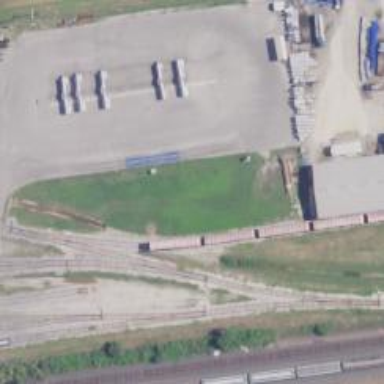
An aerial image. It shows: Railway yard in service.